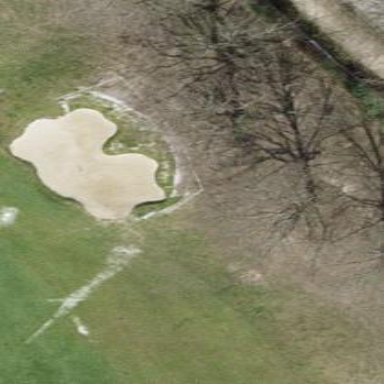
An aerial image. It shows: Golf bunker filled with sandy terrain.